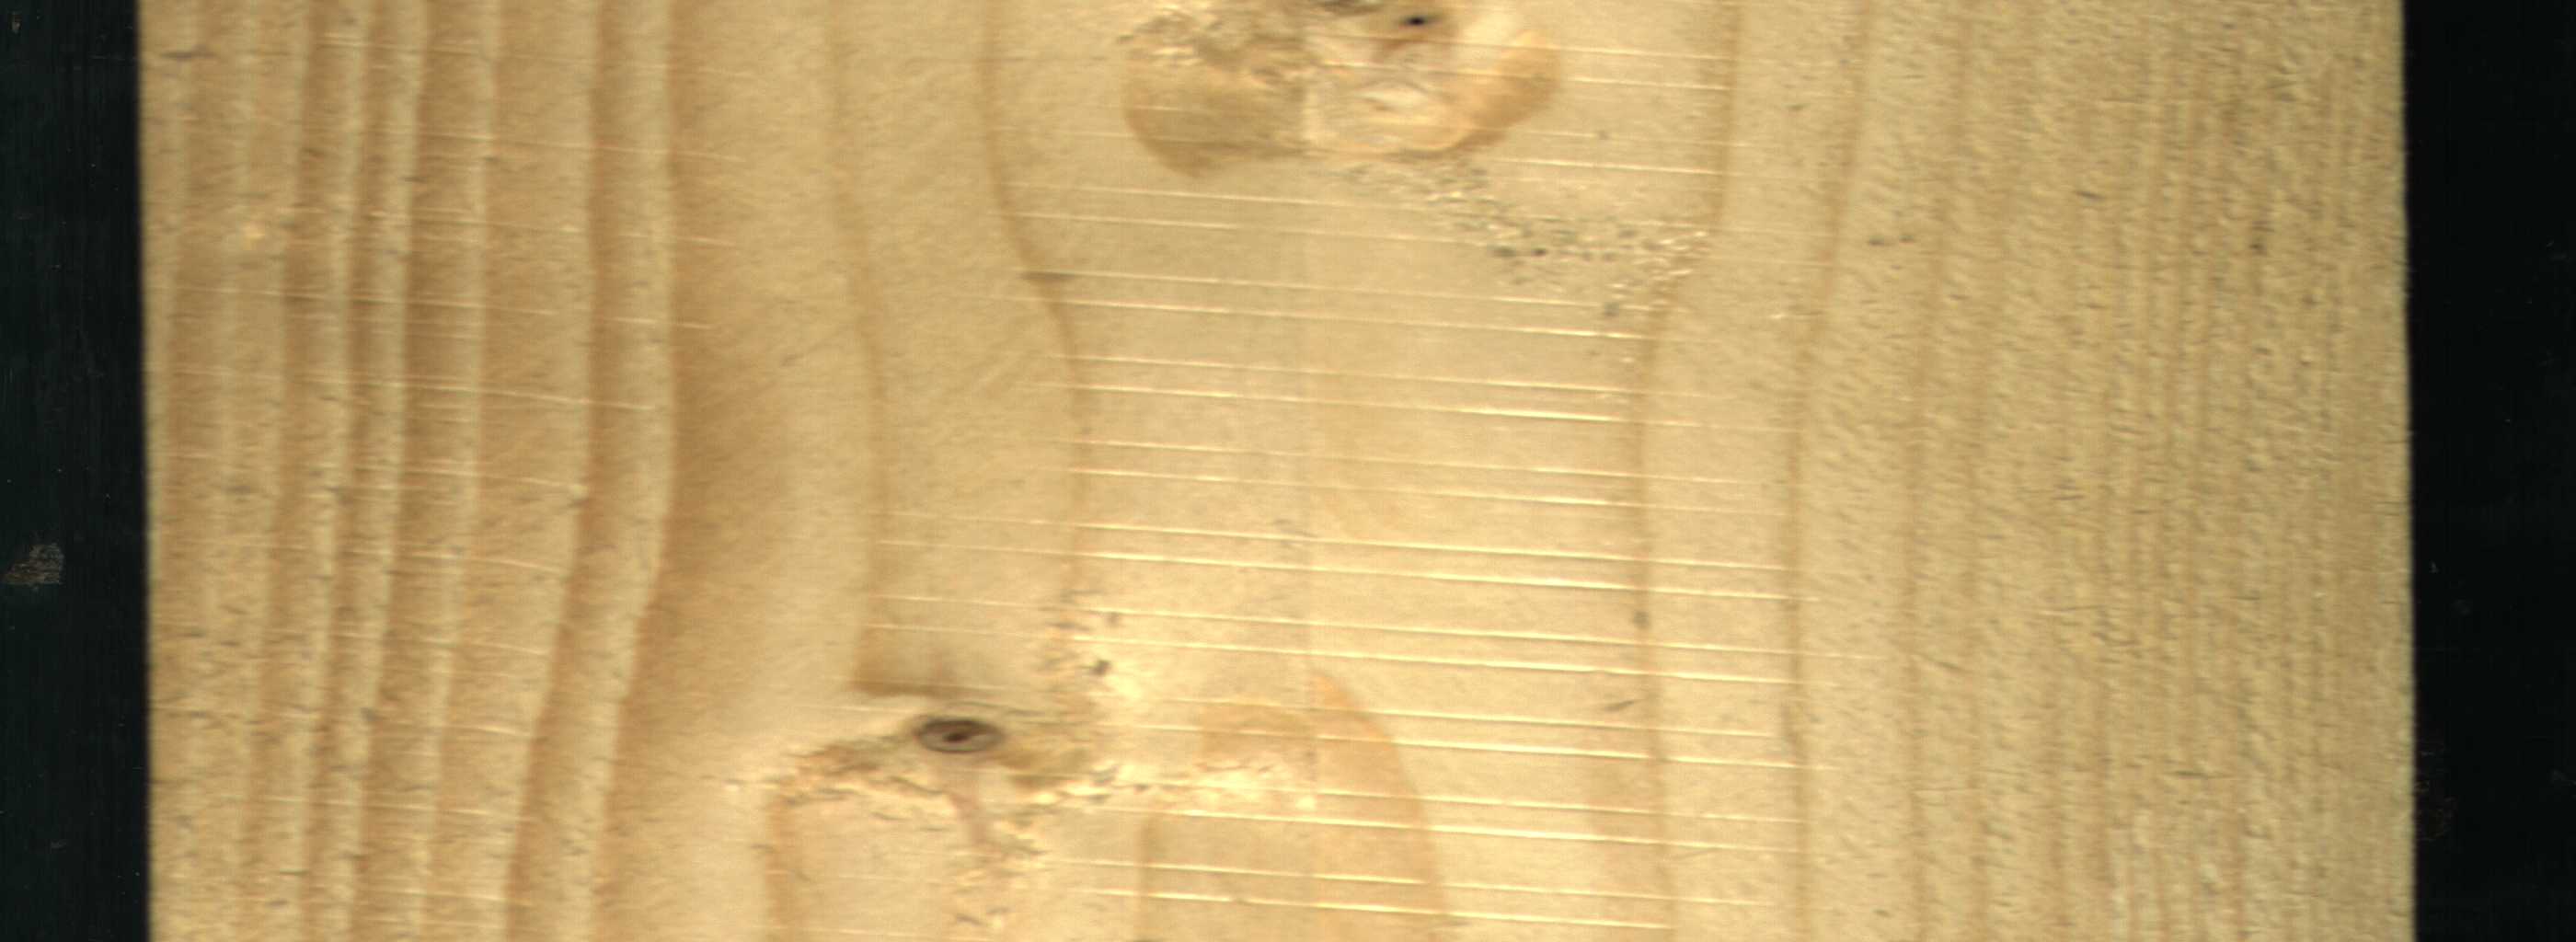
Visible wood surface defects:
Dead_Knot
Live_Knot